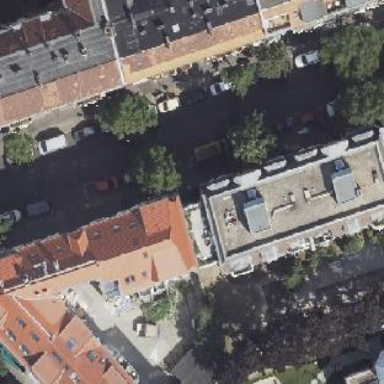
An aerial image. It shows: Asphalt road in residential area.